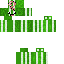
A female human skin with green skin dressed in a green tshirt and brown pants, featuring a closed mouth.